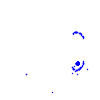
Particle: electron